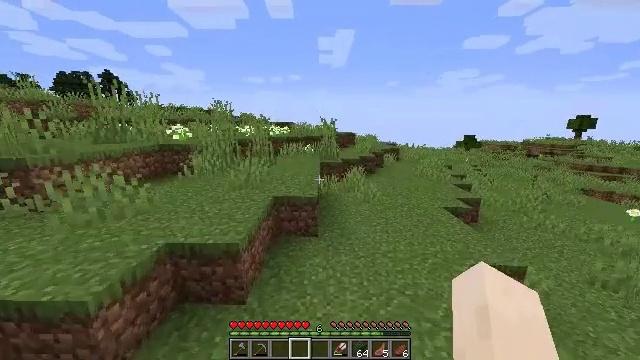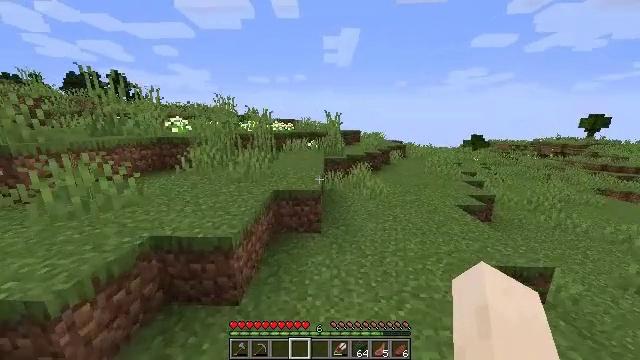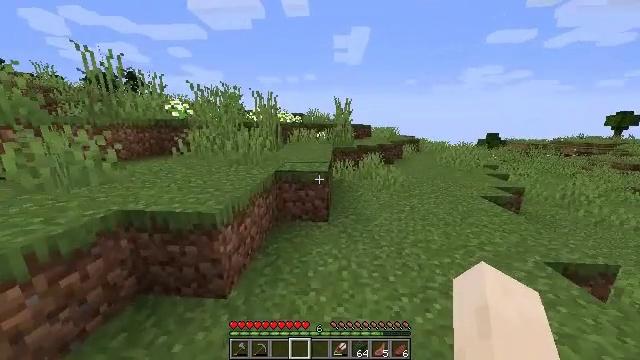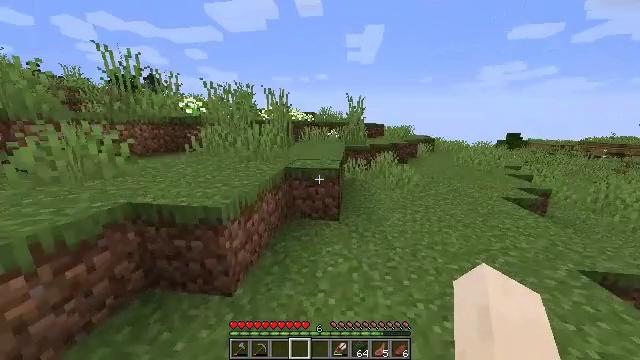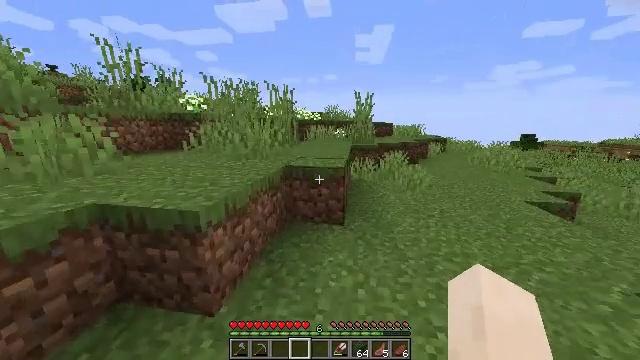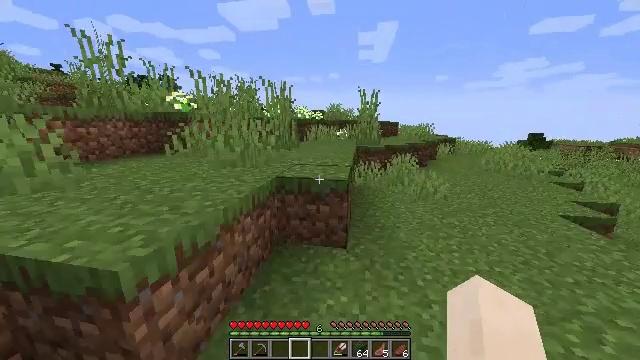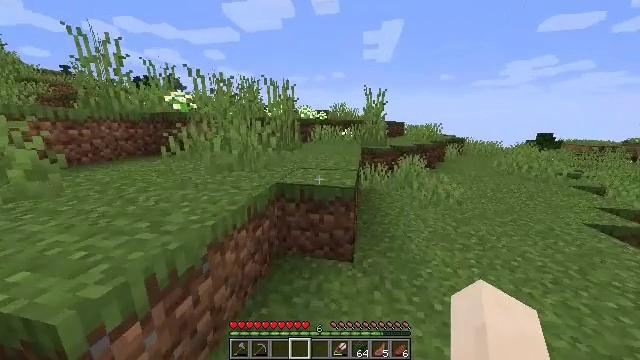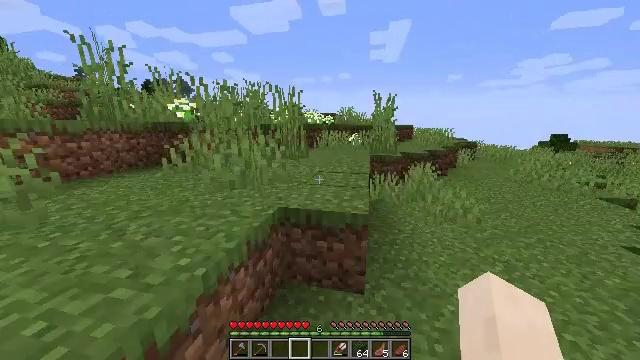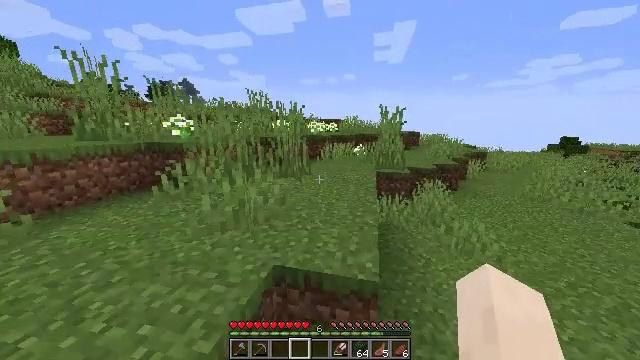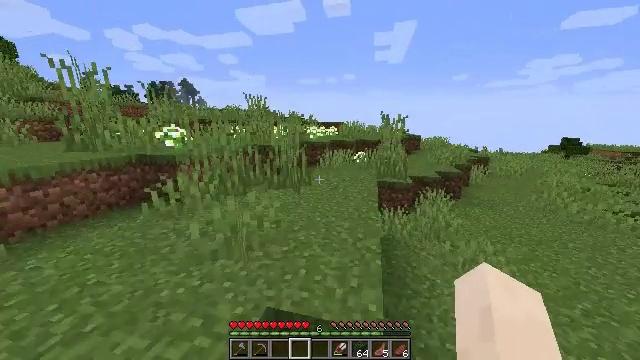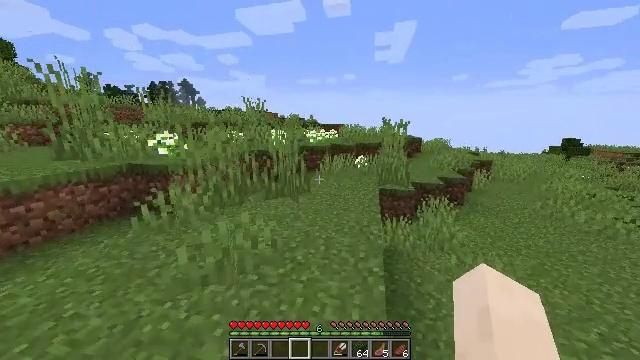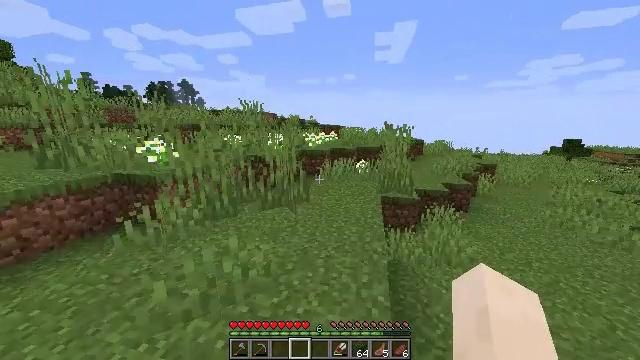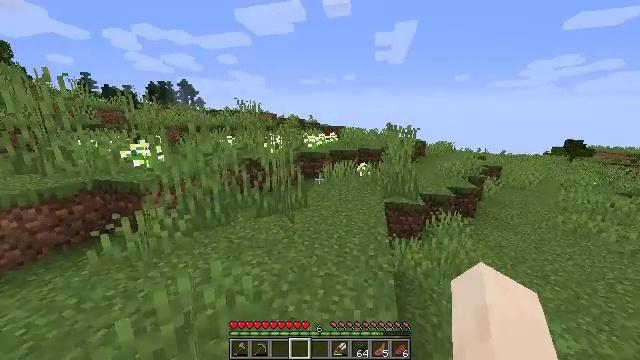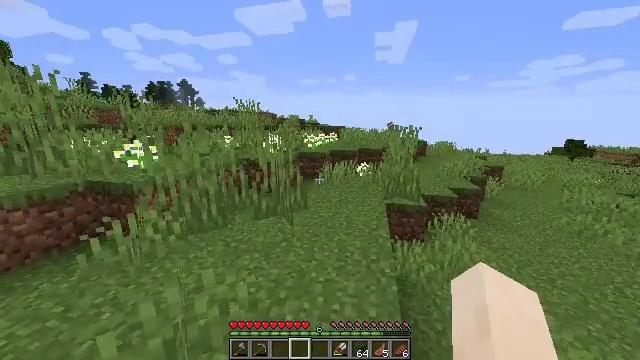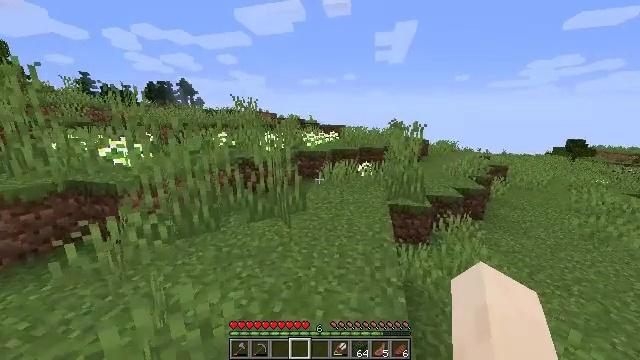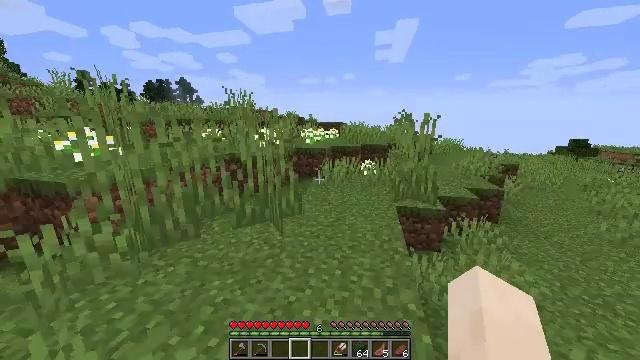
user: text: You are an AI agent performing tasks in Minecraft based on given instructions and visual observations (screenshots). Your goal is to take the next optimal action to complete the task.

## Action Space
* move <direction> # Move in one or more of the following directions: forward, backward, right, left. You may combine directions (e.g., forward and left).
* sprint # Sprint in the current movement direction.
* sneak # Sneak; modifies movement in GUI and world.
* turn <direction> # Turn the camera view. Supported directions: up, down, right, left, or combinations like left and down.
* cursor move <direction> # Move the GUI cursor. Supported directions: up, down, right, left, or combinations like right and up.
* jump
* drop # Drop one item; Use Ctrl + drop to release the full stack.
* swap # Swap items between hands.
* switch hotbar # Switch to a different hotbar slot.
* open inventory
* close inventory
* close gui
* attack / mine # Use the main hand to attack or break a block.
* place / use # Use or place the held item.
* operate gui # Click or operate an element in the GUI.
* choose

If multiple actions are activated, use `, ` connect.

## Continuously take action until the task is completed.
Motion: motion action
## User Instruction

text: Craft a white carpet.
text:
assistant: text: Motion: move forward, sprint, turn left
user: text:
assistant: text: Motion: move forward, sprint, turn left
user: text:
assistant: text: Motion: move forward, sprint, turn left
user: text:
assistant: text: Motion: move forward, sprint, turn left
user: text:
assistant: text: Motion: move forward, sprint
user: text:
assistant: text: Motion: move forward, sprint, turn left
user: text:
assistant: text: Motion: move forward, sprint, turn left, jump
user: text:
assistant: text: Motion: move forward, sprint, turn left, jump
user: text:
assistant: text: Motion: move forward, sprint, jump
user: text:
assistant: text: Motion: move forward, sprint, jump
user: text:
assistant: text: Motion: move forward, sprint, jump
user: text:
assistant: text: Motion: move forward, sprint, jump
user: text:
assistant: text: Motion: move forward, sprint
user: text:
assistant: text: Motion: move forward, sprint
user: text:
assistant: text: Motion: move forward, sprint
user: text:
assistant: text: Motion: move forward, sprint
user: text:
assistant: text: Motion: move forward, sprint
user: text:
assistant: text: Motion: move forward, sprint
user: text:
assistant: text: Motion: move forward, sprint
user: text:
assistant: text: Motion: move forward, sprint
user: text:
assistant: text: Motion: move forward, sprint
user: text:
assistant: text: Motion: move forward, sprint, turn left
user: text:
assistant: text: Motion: move forward, sprint, turn left
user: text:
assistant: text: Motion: move forward, sprint
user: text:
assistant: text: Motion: move forward, sprint
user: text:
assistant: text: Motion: move forward, sprint
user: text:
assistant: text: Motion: move forward, sprint
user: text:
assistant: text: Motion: move forward, sprint
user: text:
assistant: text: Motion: move forward, sprint
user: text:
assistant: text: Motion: move forward, sprint